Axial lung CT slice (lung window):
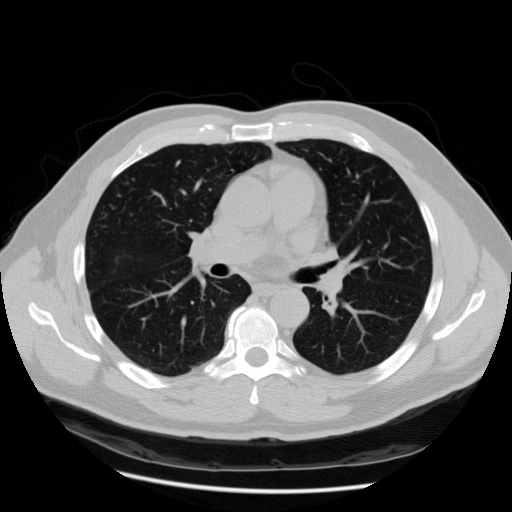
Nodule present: no